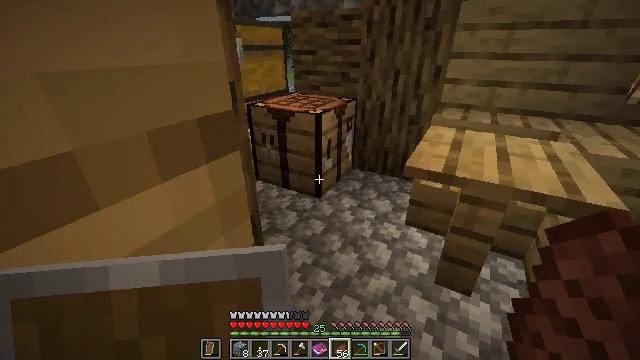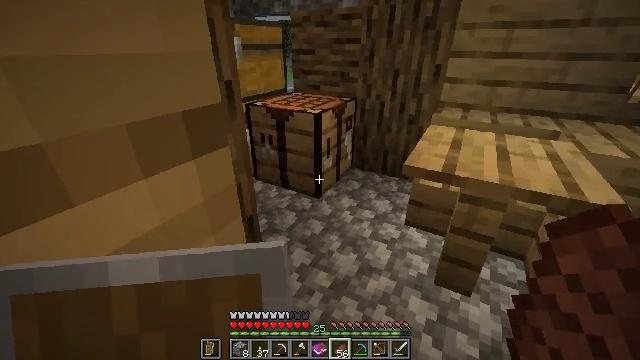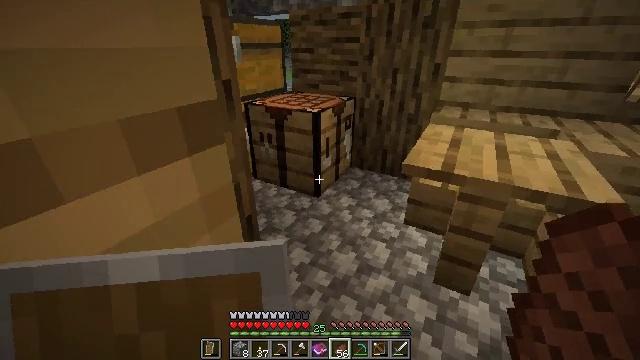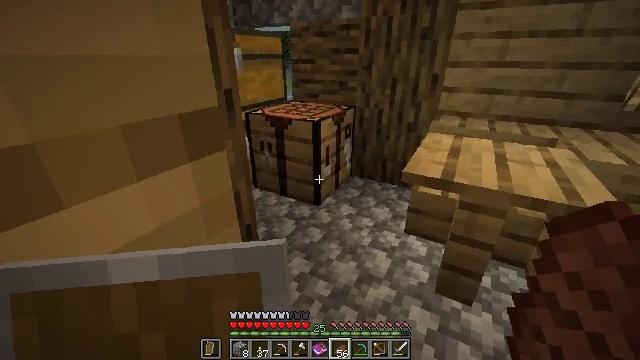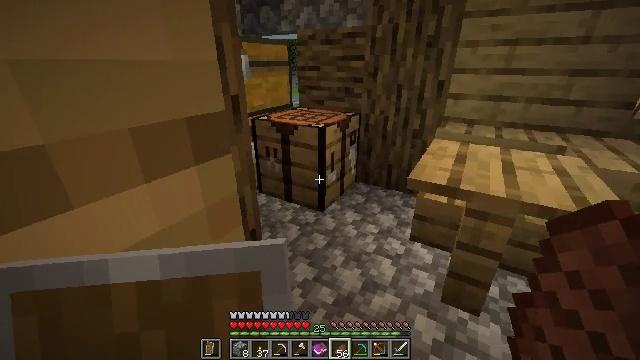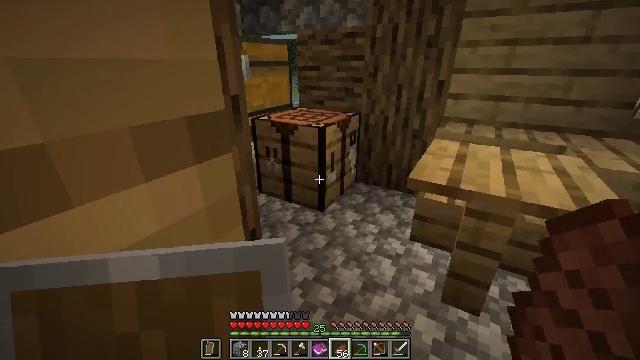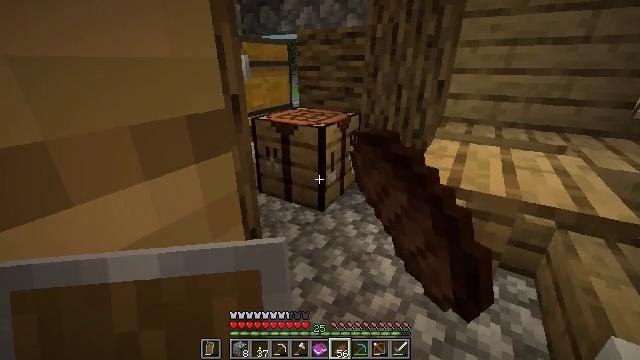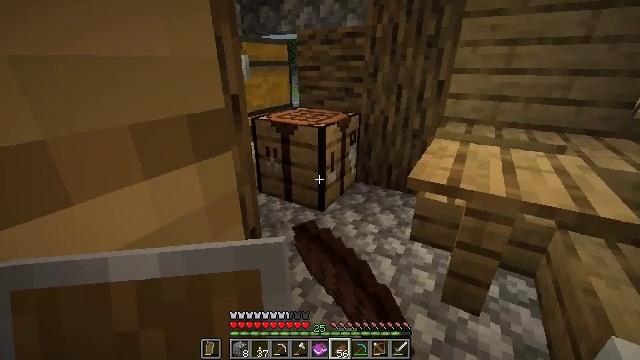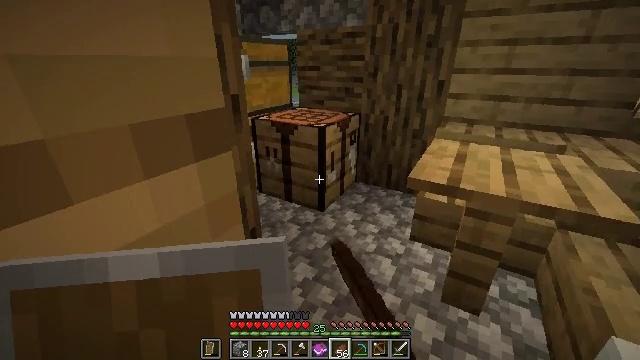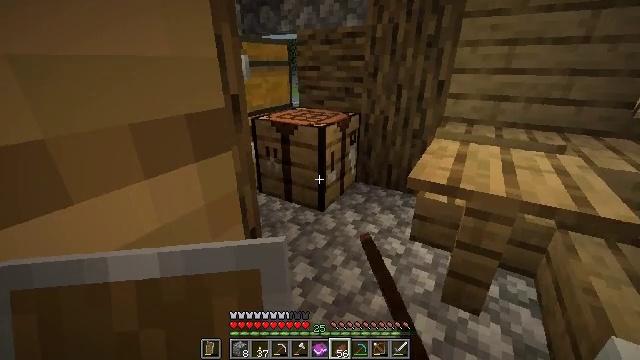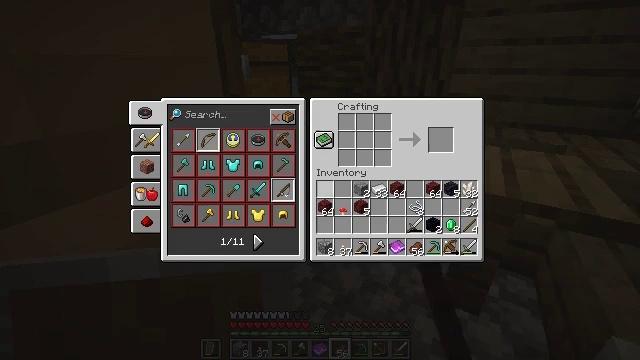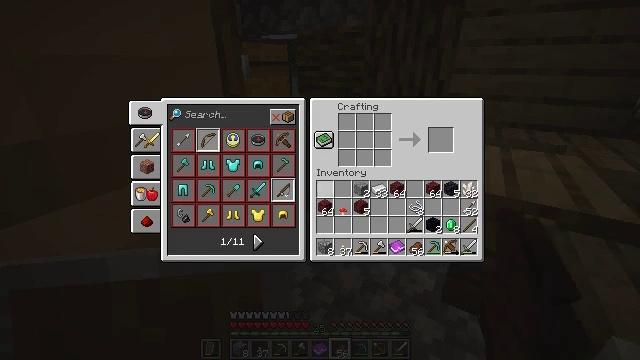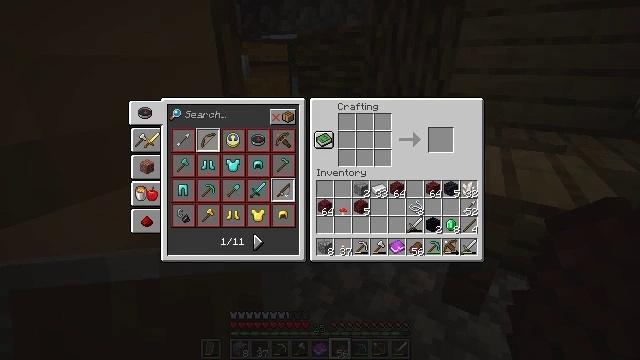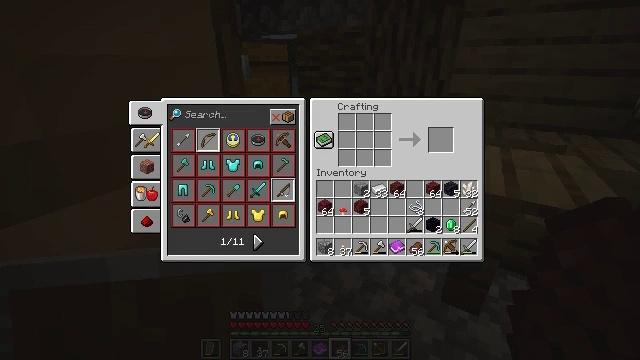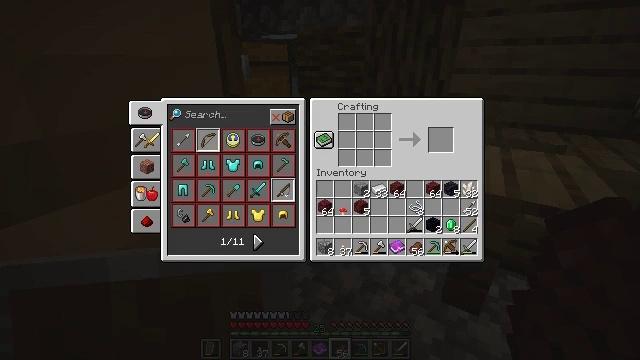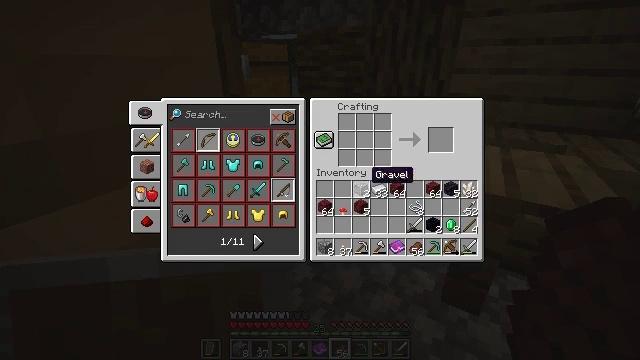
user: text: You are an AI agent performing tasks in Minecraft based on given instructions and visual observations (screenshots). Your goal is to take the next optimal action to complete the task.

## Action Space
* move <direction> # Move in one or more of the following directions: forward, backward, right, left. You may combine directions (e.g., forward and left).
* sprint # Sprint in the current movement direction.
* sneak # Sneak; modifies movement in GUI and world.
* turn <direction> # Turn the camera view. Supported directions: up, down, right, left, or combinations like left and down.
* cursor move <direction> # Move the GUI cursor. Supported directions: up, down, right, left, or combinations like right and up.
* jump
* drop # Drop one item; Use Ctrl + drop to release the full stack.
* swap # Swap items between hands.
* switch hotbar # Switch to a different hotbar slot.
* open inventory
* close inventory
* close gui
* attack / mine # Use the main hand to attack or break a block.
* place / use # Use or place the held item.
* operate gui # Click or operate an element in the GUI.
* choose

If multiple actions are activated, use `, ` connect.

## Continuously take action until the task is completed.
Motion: motion action
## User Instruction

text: Open the crafting table and make a bow.
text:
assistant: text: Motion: no_op
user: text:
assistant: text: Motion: no_op
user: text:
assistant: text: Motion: turn up
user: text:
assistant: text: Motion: turn left and up
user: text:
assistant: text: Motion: use / place
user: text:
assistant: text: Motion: use / place
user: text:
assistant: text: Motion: use / place
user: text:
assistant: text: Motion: no_op
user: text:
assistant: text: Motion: no_op
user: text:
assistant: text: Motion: no_op
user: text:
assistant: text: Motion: no_op
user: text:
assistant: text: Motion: no_op
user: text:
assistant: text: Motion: turn right
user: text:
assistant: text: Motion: turn right
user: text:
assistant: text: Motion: turn right
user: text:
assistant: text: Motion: turn right
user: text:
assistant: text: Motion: turn right and down
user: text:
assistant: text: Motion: turn right and down
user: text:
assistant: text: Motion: turn right
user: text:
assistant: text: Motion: no_op
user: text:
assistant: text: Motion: no_op
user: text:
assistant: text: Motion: turn right
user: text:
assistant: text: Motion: no_op
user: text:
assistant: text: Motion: no_op
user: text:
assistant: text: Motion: no_op
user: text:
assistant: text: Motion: attack / mine
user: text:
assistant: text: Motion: attack / mine
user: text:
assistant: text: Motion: turn left, attack / mine
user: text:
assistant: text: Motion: turn left and up
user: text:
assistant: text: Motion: turn left and up